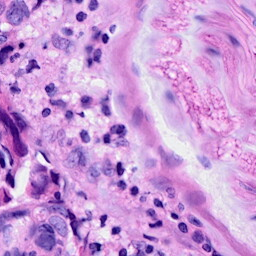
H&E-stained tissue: Breast